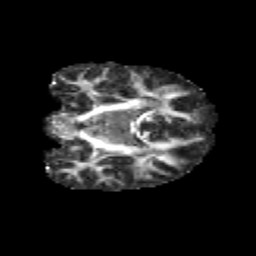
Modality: FA
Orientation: coronal
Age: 11
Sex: male
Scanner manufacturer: siemens
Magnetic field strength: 3 T
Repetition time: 3.8 s
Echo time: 0.07 s